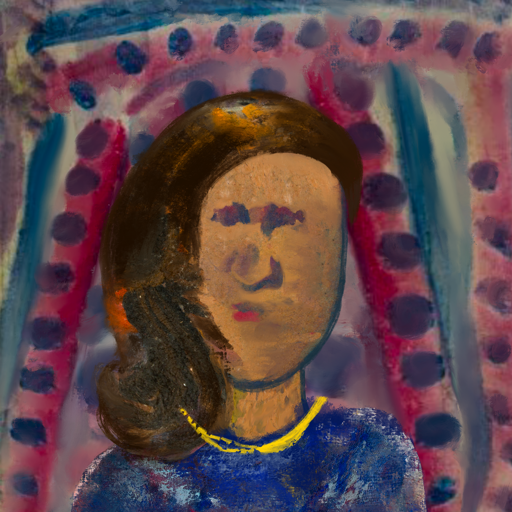
Background: HillGirl, Head And Neck Front: In_The_Sun, Face Front: In_The_Sun, Bust: Irani, Hair Front: Gypsy_Queen, Head Accessory: Blank, Second Necklace: Blank, Necklace: Irani_1, Baby: Blank